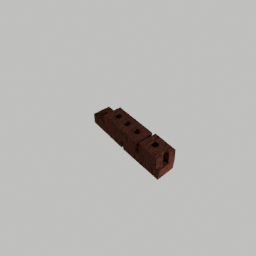
Label: architecture